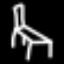
Label: chair